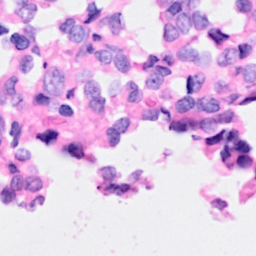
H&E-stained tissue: Breast